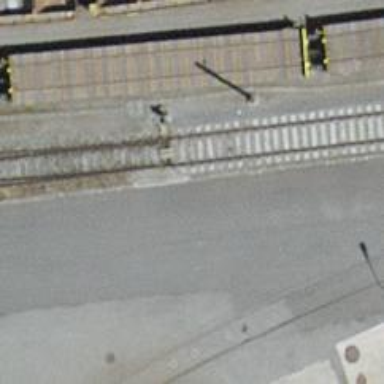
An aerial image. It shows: Railway switch.